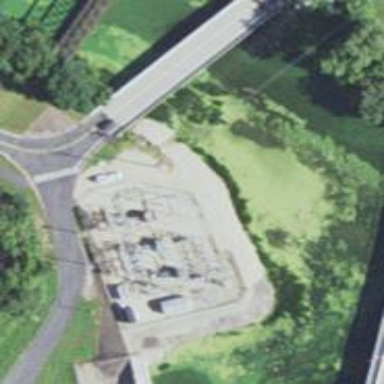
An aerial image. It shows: Power substation.